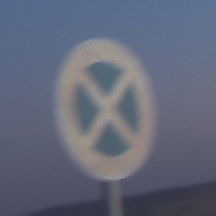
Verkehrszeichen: AbsolutesHalteverbot
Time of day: SunriseSunset
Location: Outdoor (Nature)
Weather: Clear
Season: NotSpecified
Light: Natural